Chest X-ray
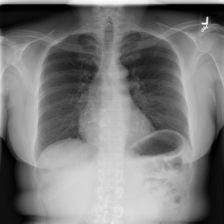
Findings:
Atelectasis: negative
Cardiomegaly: negative
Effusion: negative
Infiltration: negative
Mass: negative
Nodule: negative
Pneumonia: negative
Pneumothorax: negative
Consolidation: negative
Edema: negative
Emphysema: negative
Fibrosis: negative
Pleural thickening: negative
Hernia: negative